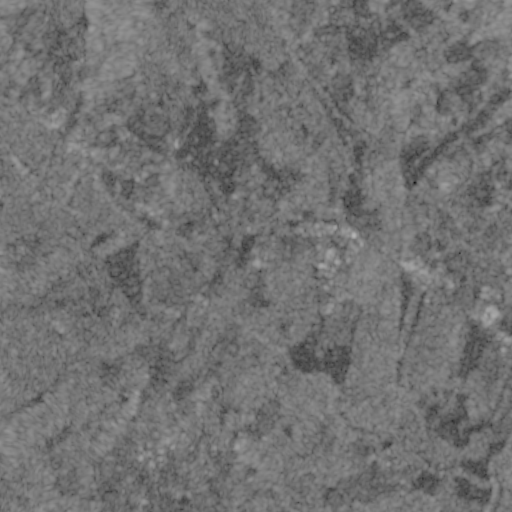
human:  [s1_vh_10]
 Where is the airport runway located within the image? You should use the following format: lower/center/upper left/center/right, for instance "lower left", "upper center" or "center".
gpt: The airport runway is located in the lower right of the image.
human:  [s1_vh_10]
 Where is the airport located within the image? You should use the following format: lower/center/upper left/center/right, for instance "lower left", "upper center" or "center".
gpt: There is no airport in the image.

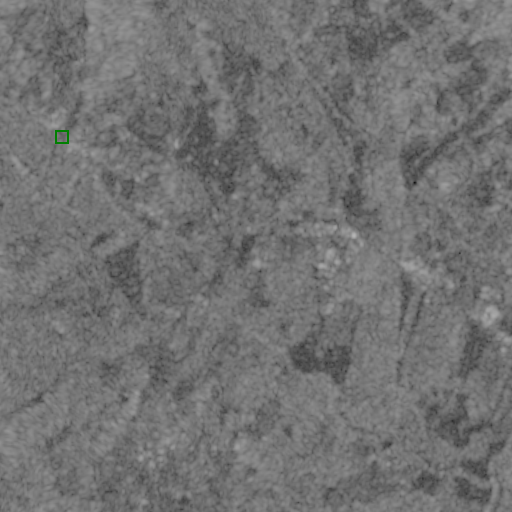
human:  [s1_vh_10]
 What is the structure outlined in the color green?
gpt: The structure outlined in green is a park.
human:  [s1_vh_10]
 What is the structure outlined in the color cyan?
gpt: There is no cyan outline.